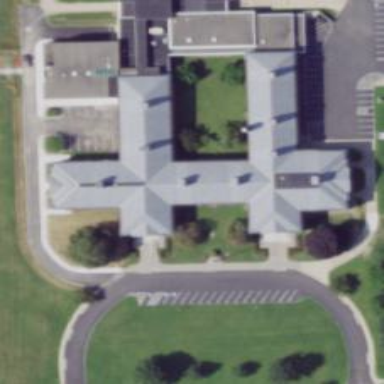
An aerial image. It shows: School.